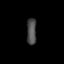
Tissue: lung
Cell type: Myeloid cells
Senescence score: 0.2376
Nuclear area (px): 245
Mean DAPI intensity: 77.29